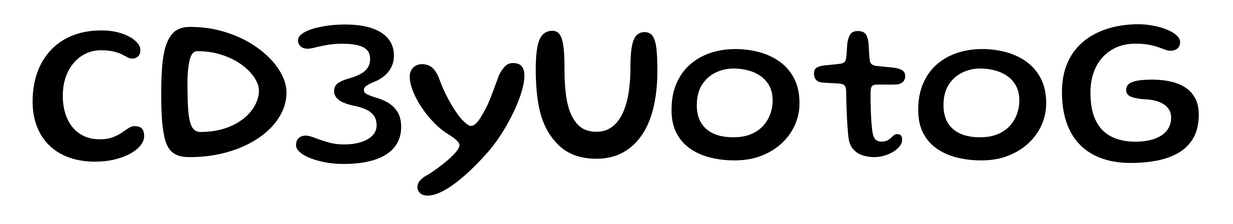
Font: Gluten_Regular